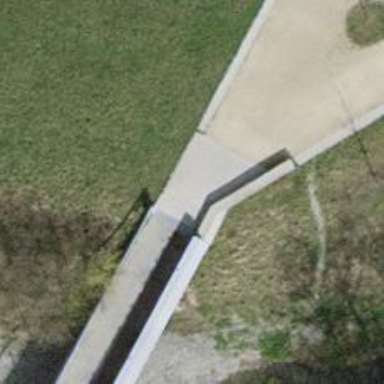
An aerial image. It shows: Asphalt track passing over bridge. The track is of grade 1 quality.